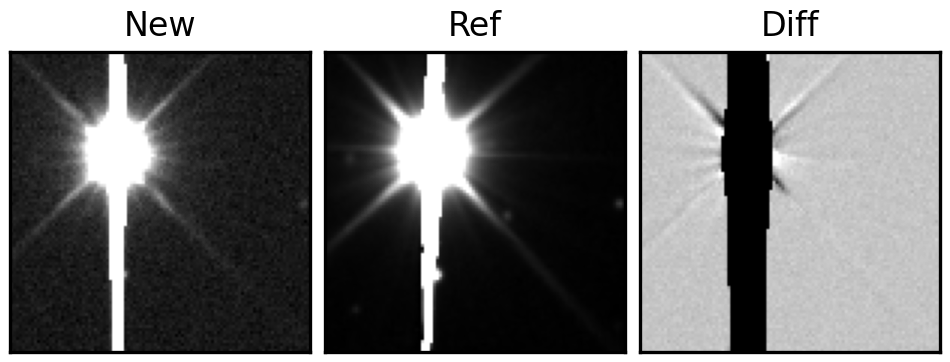
Label: bogus